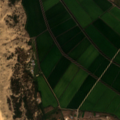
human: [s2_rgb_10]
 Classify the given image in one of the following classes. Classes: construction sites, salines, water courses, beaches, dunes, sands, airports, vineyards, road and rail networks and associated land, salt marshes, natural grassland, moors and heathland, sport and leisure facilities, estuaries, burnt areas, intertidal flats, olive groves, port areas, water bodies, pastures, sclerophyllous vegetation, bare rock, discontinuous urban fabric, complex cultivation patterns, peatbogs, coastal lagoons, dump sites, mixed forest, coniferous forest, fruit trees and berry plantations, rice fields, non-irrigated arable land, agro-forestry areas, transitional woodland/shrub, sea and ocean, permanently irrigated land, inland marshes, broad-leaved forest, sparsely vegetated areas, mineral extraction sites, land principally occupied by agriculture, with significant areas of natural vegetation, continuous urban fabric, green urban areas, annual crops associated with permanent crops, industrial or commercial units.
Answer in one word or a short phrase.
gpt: discontinuous urban fabric, rice fields, complex cultivation patterns, coniferous forest, beaches, dunes, sands